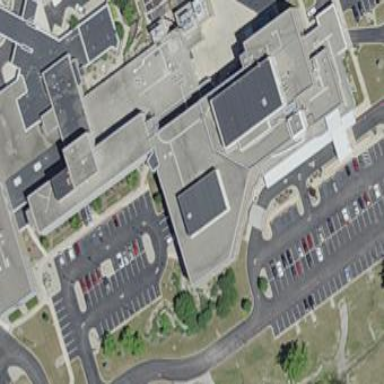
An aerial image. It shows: Hospital building.